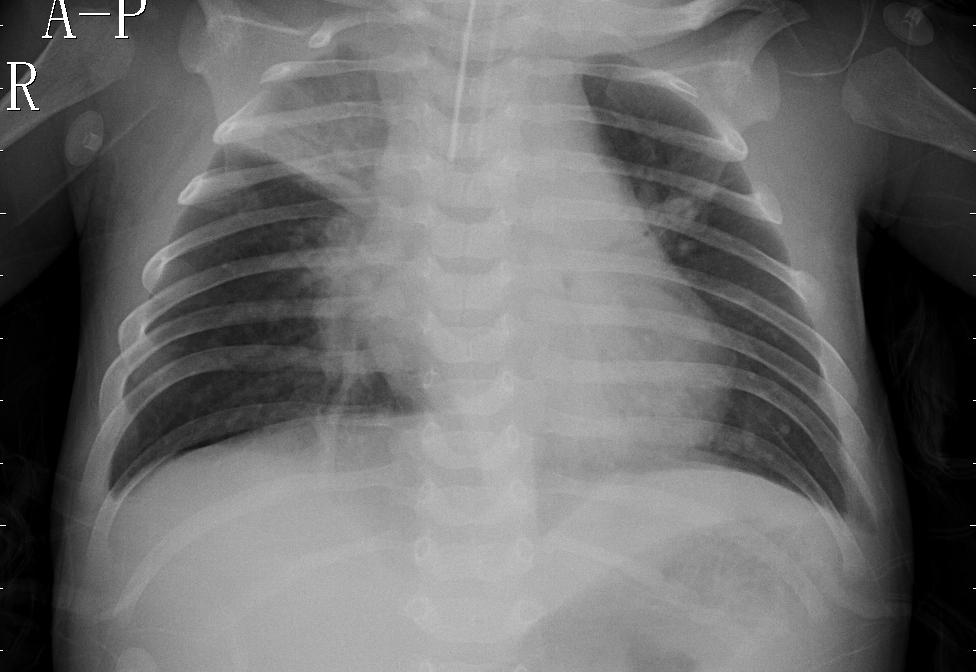
Diagnosis: PNEUMONIA